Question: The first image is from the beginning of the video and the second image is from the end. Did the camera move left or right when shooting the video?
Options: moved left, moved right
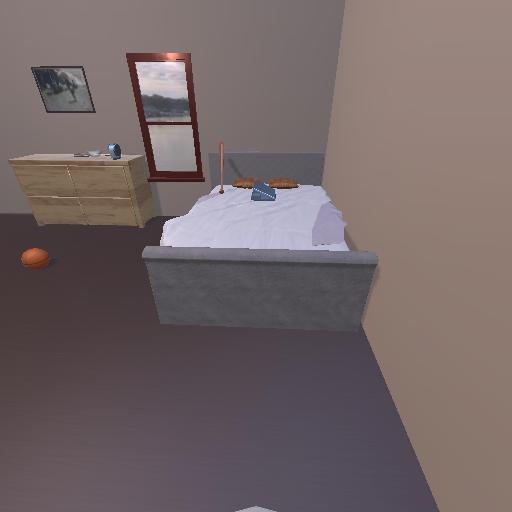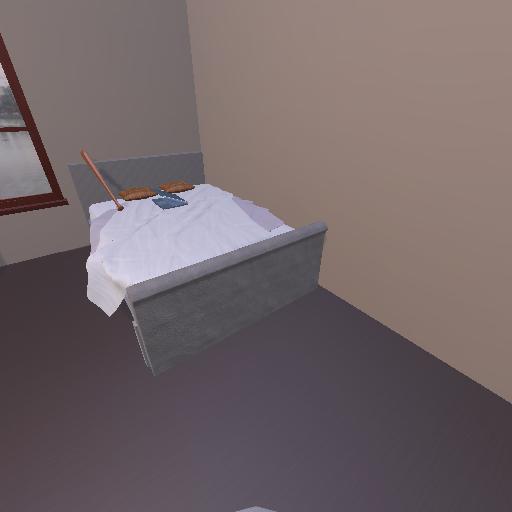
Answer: moved left